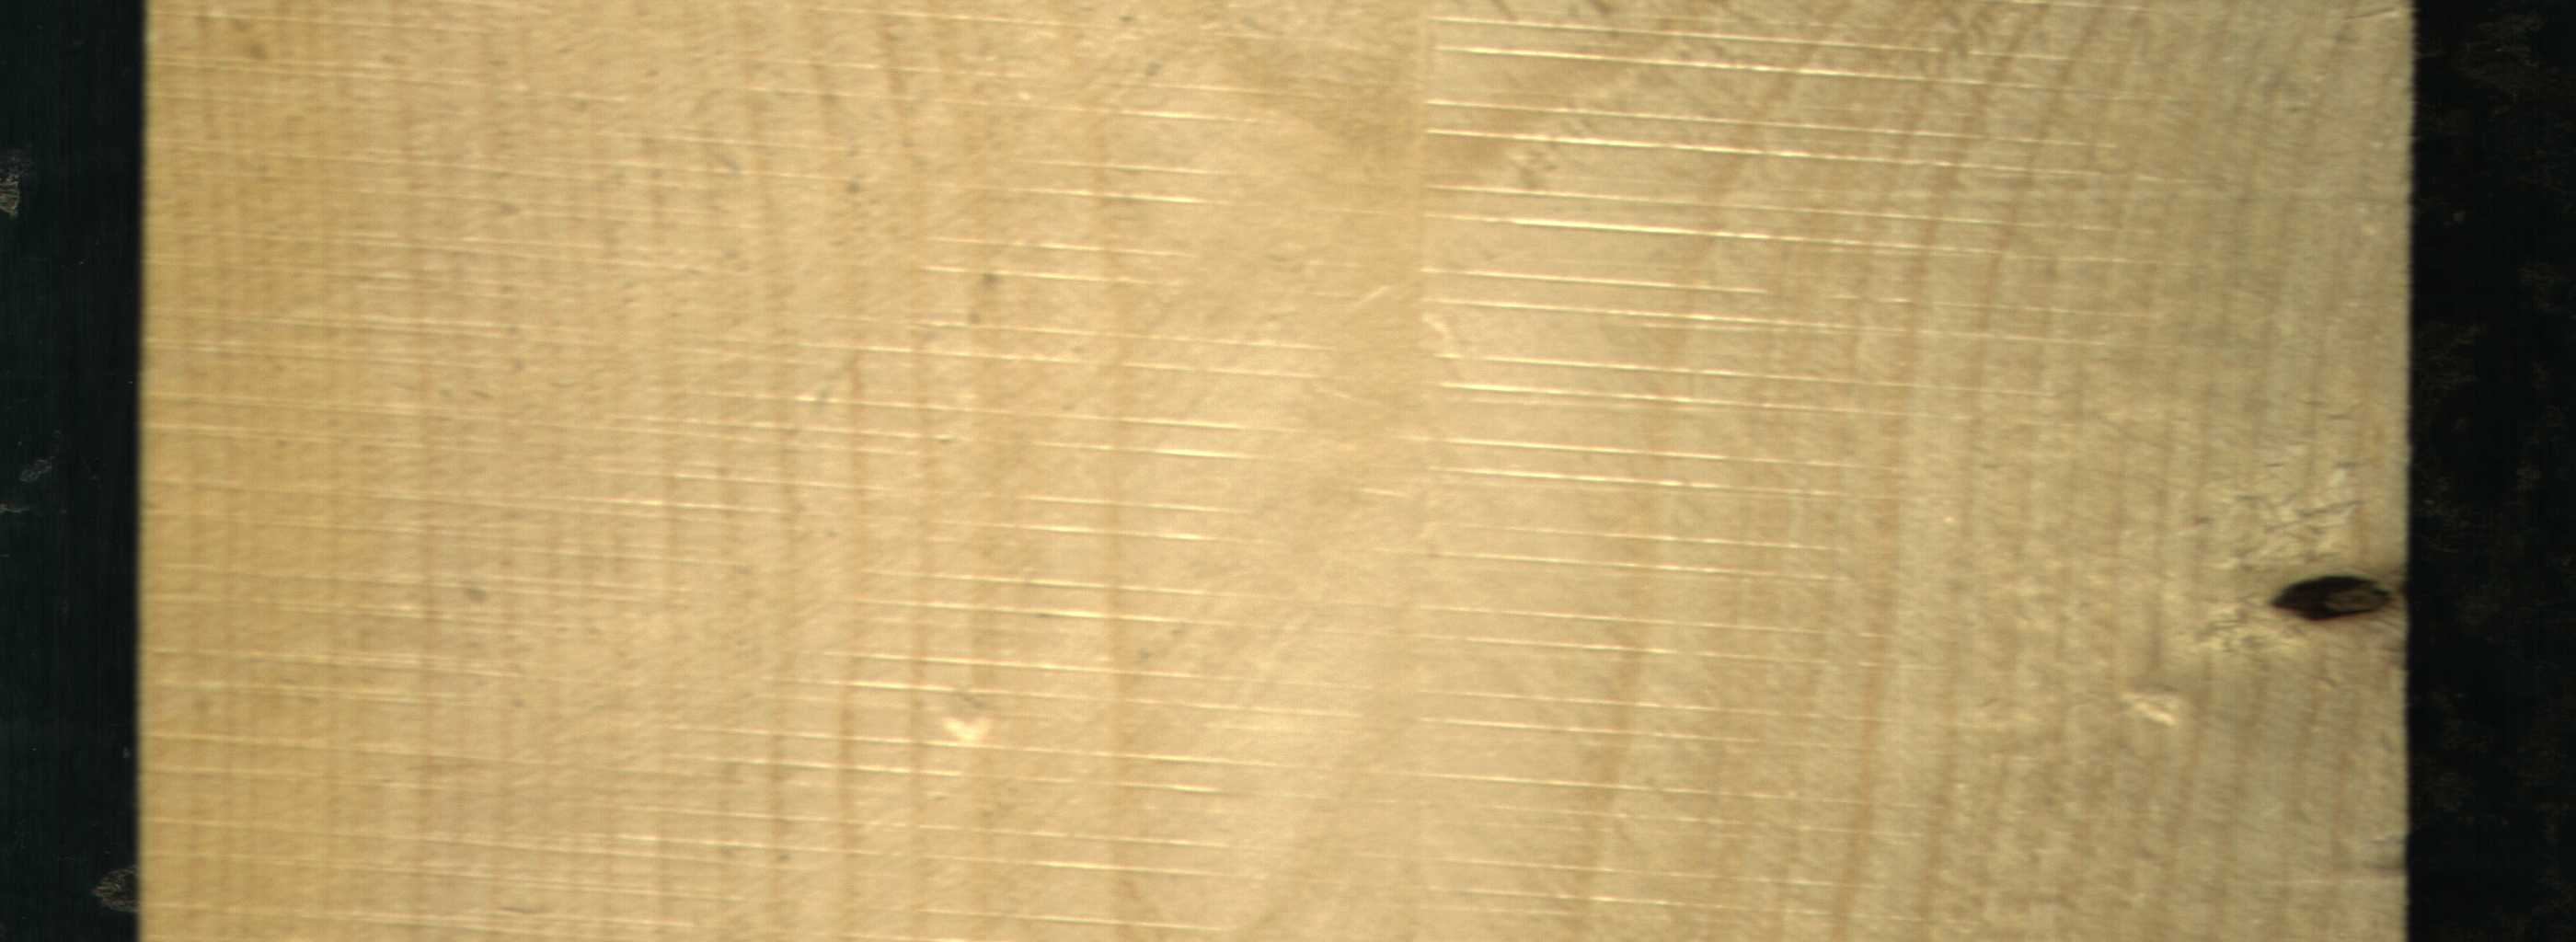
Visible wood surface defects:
Dead_Knot